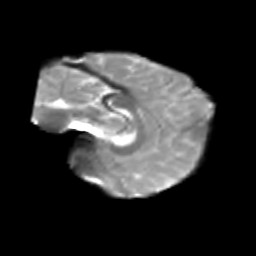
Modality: T2w
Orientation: sagittal
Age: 18
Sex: female
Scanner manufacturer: siemens
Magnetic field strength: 3 T
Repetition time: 1.8 s
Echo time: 0.07 s